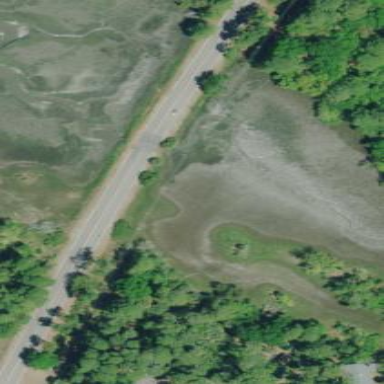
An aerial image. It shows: Tidal saltmarsh wetland area.